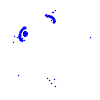
Particle: electron